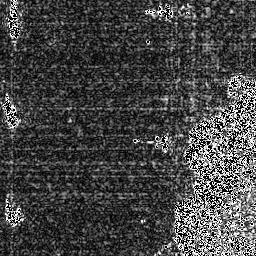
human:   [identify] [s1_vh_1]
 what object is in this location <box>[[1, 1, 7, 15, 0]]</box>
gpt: <ref>1 small ship at the top left</ref>